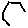
Label: hexagon